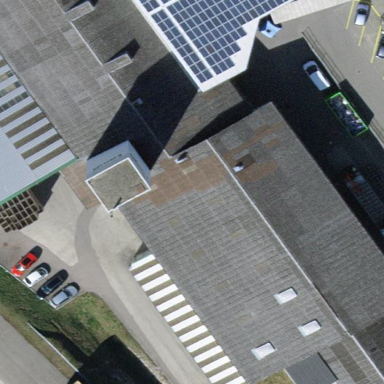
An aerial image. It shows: Industrial building with gabled roof.